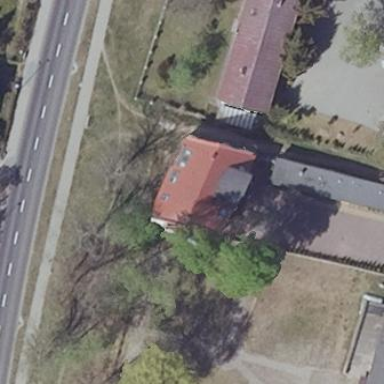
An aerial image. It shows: Service building.